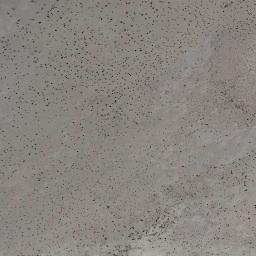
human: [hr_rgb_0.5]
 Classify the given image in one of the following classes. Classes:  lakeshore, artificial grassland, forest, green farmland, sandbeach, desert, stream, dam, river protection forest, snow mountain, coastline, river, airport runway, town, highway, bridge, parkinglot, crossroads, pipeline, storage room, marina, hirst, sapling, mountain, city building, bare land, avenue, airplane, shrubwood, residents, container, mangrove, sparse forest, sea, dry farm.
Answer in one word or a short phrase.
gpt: bare land